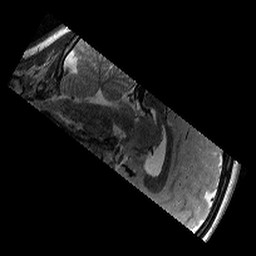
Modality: T2w
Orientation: sagittal
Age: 11
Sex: male
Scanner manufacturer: siemens
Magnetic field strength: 3 T
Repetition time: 9.23 s
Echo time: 0.067 s